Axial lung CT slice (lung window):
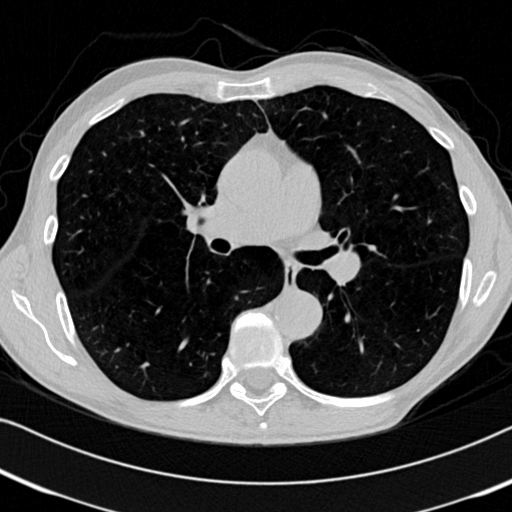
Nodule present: no